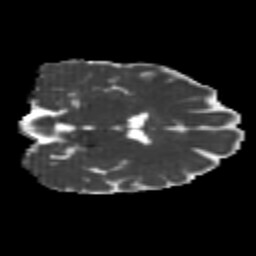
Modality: MD
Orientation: coronal
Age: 24
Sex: female
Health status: healthy
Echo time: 0.074 s